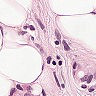
Metastatic tissue present: yes